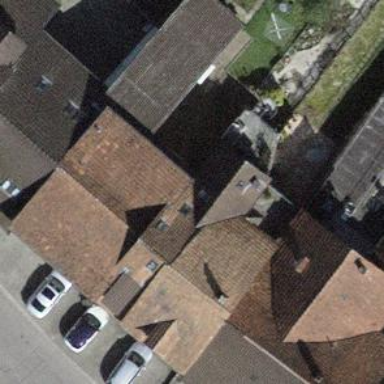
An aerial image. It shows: Building with tiled roof.